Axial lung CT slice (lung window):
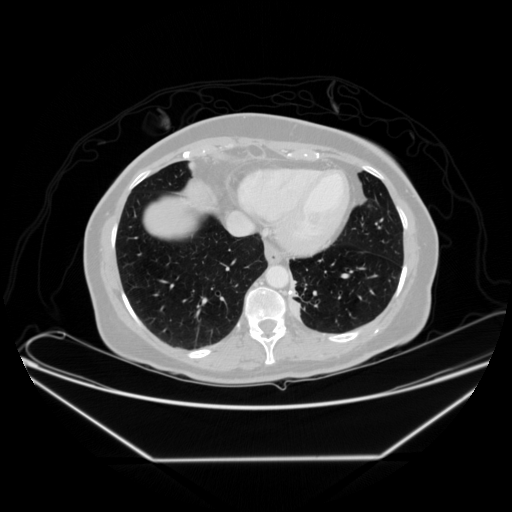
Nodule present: no